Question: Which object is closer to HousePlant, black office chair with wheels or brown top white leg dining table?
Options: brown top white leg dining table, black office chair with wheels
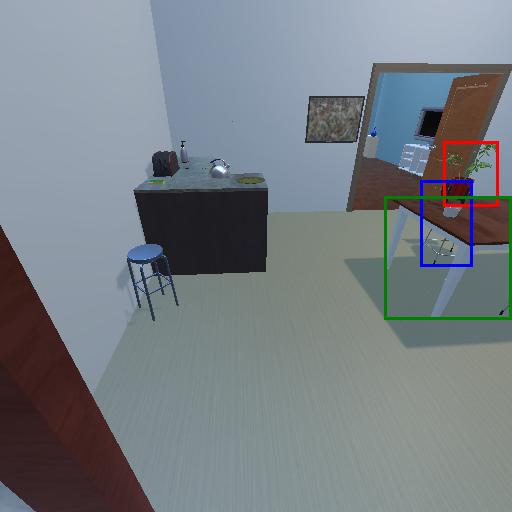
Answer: brown top white leg dining table